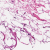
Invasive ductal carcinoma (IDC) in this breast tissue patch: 0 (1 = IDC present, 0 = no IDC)